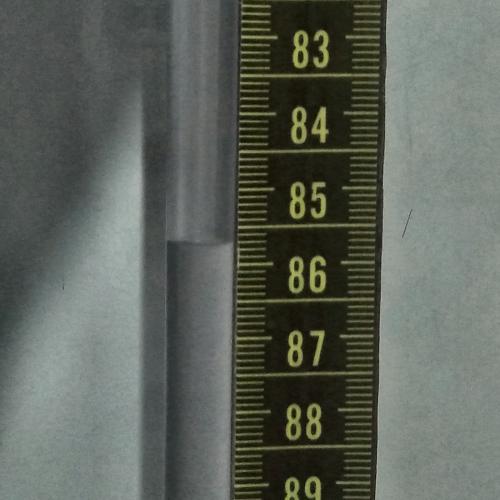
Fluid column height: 85.7 cm